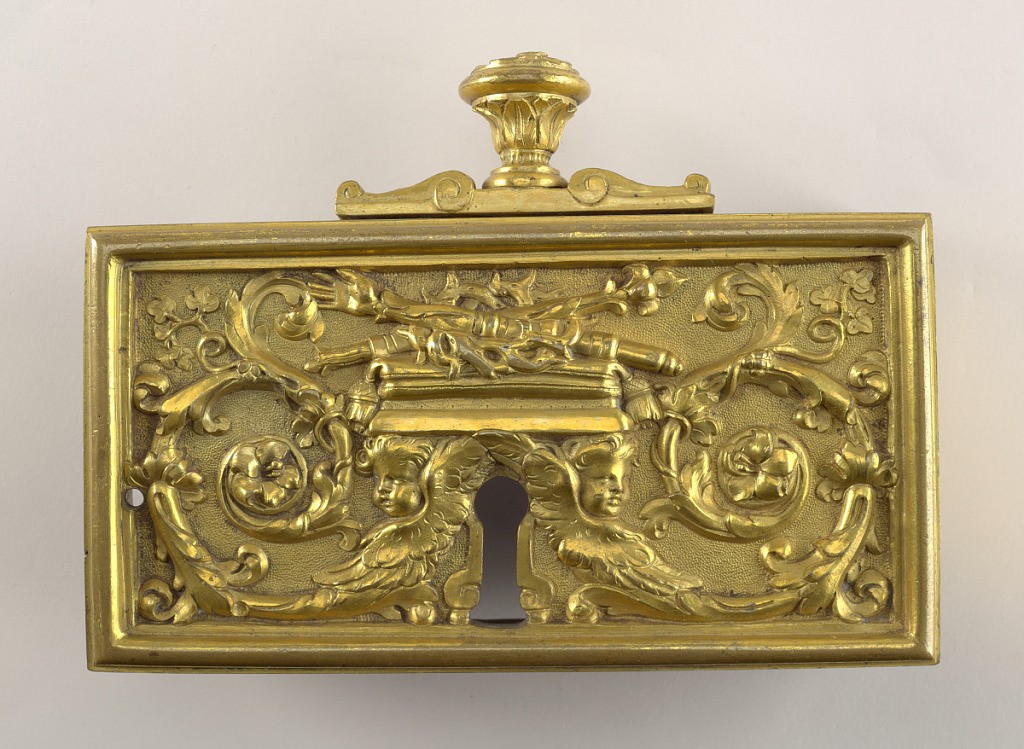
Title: Lock
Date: ca. 1725
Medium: cast and gilt bronze
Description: Keyhole in center of long side.  Above the keyhole, on a cushion, a rod with the Hand of Justice, and a rod with the fleur-de-Lis, crossed through a Crown of Thorns.  Winged heads of cherubin to right and left of keyhole, terminating in foliage scrolls.